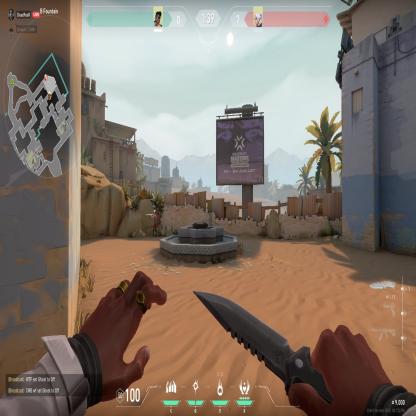
Label: enemy